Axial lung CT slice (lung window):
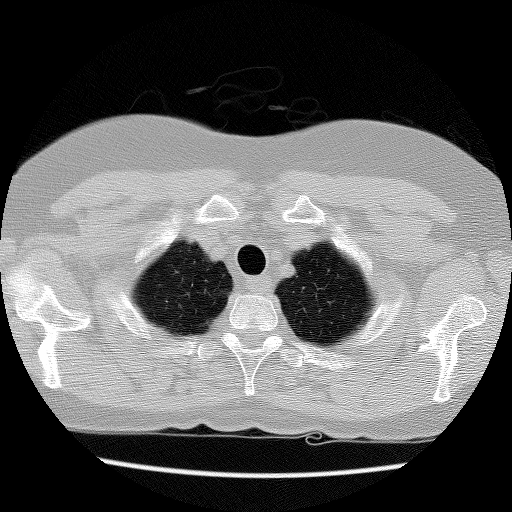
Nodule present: no